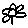
Label: flower